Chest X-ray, PA view. Patient: 22 years old, sex M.
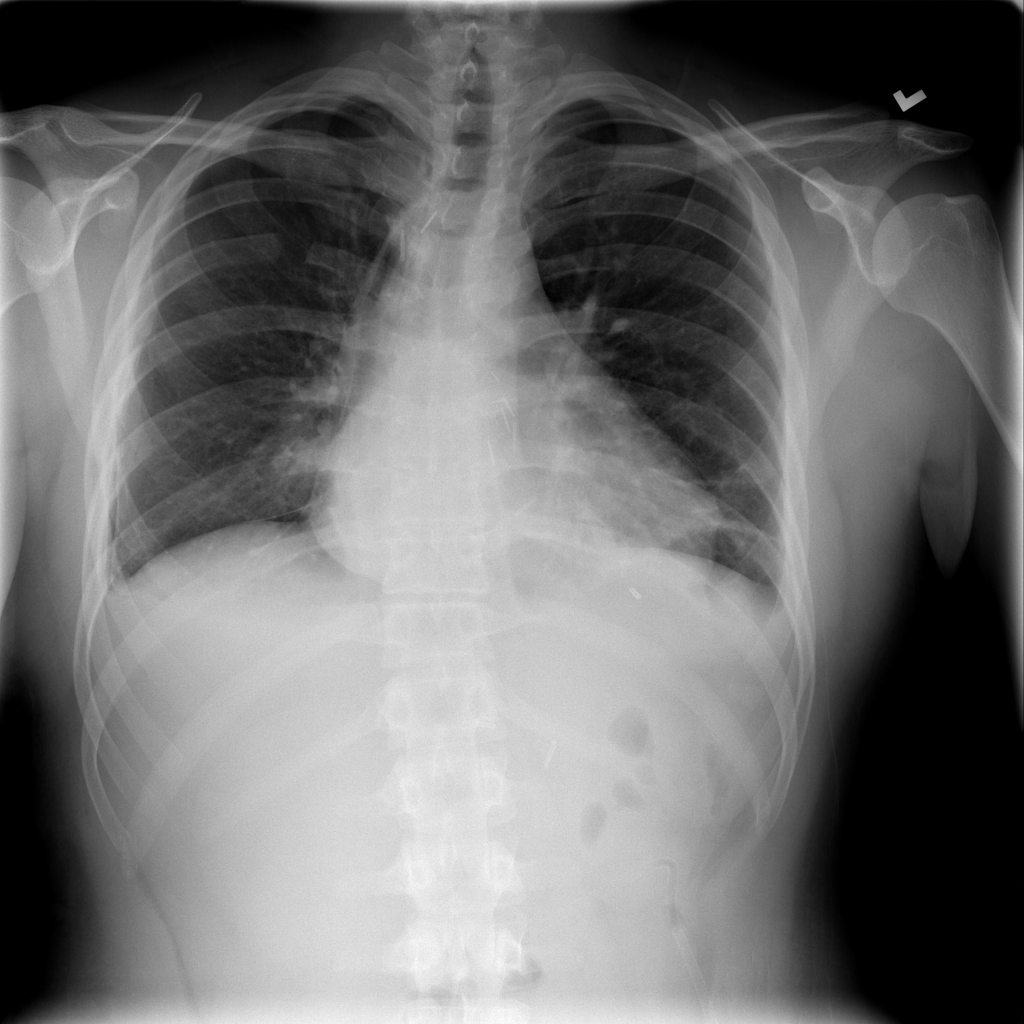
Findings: Atelectasis, Effusion, Mass, Pneumothorax